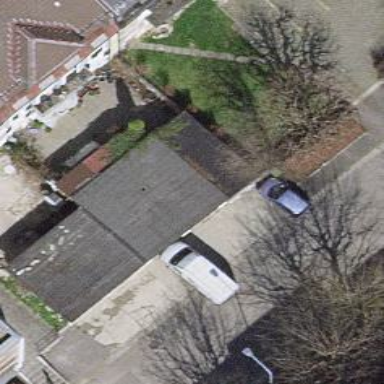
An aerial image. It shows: Group of garages.